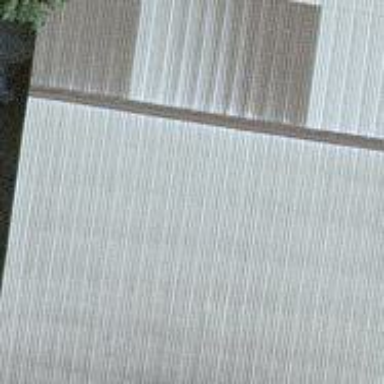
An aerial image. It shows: Barn.